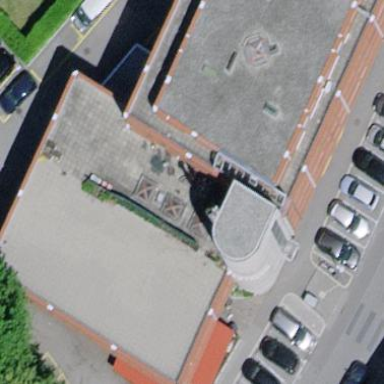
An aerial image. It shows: Building with flat roof.